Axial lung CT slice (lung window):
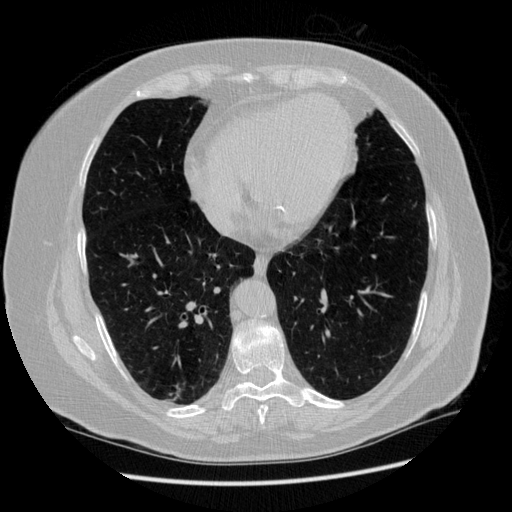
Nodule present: no